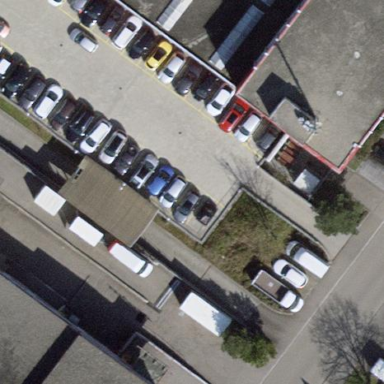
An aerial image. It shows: Multi-storey parking facility with building parts.